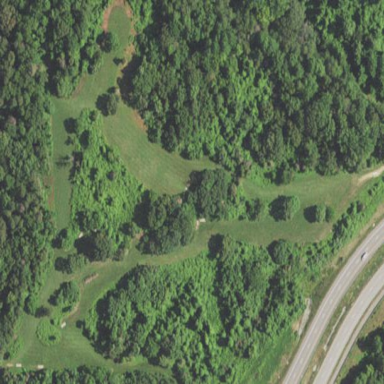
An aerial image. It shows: Disc golf course set in grassy area.